Field crop: maize
Growth stage: 1
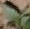
Species: datura